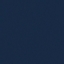
Land use / land cover: SeaLake